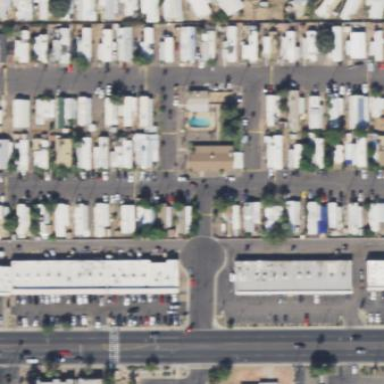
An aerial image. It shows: Residential area designated as trailer park.